Question: Can anyone help me to find the error? My main target is when we enter an array to give the result same as the below I showed, Input
'''
{-5, -4, 10, 12, 13, 4, 5, -8, -6}
'''
output
'''
{10, 12, 13, 4, 5, -5, -4, -8, -6}
'''
Here I attached my full code. I don't get outputs.

'''
function foo() {
var arrch = document.getElementById("text").value.spilt(" ").map(Number);
var dlina = arrch.length;
var new_arr = [];
var new_arr2 = [];
var k = 0;
var summa = 0;
var n = 0;
for (var i = 0; i < dlina; i++) {
if (arrch[i] > 0) {
summa += arrch[i];
new_arr[n] = arrch[i];
n++;
} else if (arrch[i] < 0) {
new_arr2[k] = arrch[i];
k++;
}
}
new_arr = new_arr.join(" ");
new_arr2 = new_arr2.join(" ");
document.getElementById("text2").innerHTML = new_arr + " " + new_arr2;
document.getElementById("text3").innerHTML = summa;
}
'''
'''
<H3>RK1</H3>
<form>
<p>Enter Array</p>
<input type="text" id="text" placeholder="Enter Text"><br>
<p>Changed array</p>
<p id="text2"></p>
<p>plus Array</p>
<p id="text3"></p>
<button onclick="foo()">Give Answer</button>
</form>
'''
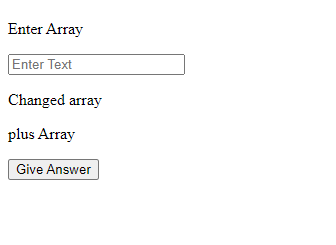
Answer: If you just want to sort the negative numbers to the end of the array, you can <URL>:
'''
const arr = [-5,-4,10,12,13,4,5,-8,-6]
arr.sort((a, b) => Math.sign(b) - Math.sign(a))
console.log(arr)
const sum = arr.reduce((acc, el) => acc + el)
console.log(sum)
'''
Here's a modified version of your code with those changes (and the typo in 'split' noted by @EricFortis corrected):
'''
<!DOCTYPE html>
<html lang="en">
<head>
<meta charset="UTF-8">
<meta http-equiv="X-UA-Compatible" content="IE=edge">
<meta name="viewport" content="width=device-width, initial-scale=1.0">
<!--
Positive Numbers one side and negetive numbers other side
-->
<title>RK1</title>
</head>
<body>
<H3>RK1</H3>
<form>
<p>Enter Array</p>
<input type="text" id="text" placeholder="Enter Text"><br>
<p>Changed array</p>
<p id="text2"></p>
<p>plus Array</p>
<p id="text3"></p>
<button onclick="foo(event)">Give Answer</button>
</form>
<script type="text/javascript">
function foo(e) {
e.preventDefault();
var arrch = document.getElementById("text").value.split(" ").map(Number);
arrch.sort((a, b) => Math.sign(b) - Math.sign(a))
var summa = arrch.reduce((acc, el) => acc + el)
document.getElementById("text2").innerText = arrch;
document.getElementById("text3").innerText = summa;
}
</script>
</body>
</html>
'''